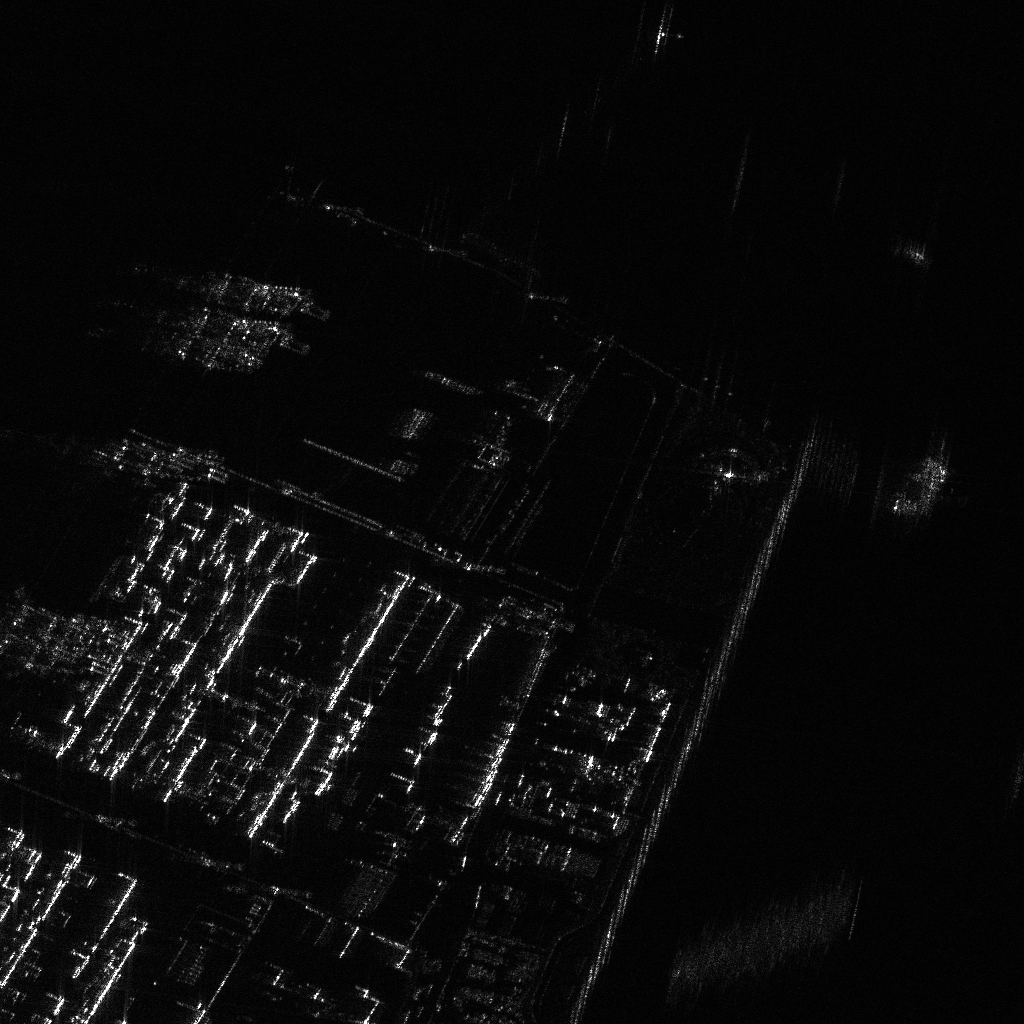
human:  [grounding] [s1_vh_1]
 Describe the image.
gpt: In the satellite image, there is  <ref>2 large container </ref> <box>[[14, 32, 25, 36, 19], [17, 29, 30, 32, 19]]</box> located at left,  <ref>1 large container </ref> <box>[[18, 26, 32, 29, 19]]</box> located at top left,  <ref>1 large container </ref> <box>[[88, 42, 92, 51, 44]]</box> located at right.